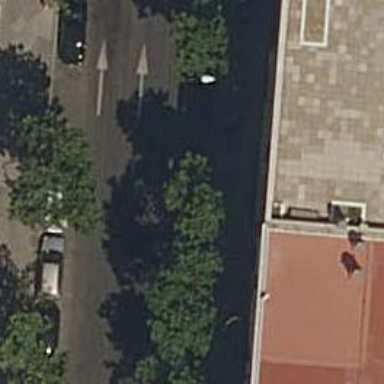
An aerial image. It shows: Motorcycle parking area.